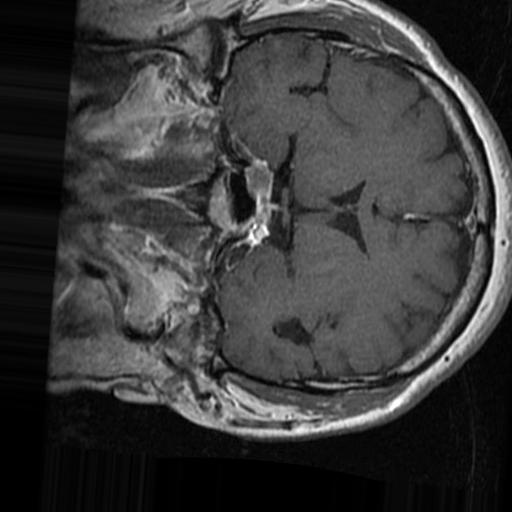
Label: brain_tumor